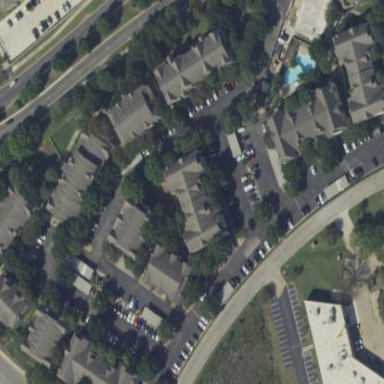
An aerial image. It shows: Residential area with apartments.